Question: for a geo-based online game I'm looking for an algorithm which finds the shortest distance between a specified point and a known path connected by x/y-coordinates, so that I can kill all redundant points/nodes. A link or keyword for this algorithm would help me a lot! thanks for reading
For better understanding:

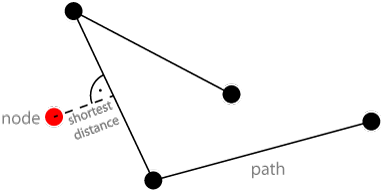
Answer: Are you wanting to calculate this in order to say something like "if the point-to-path distance is zero, then remove the point"? If so, then there is probably an easier way to remove redundant nodes. Take the points three at a time (call them 'A', 'B', and 'C'). Calculate the angle between 'A' and 'B', as well as the angle between 'B' and 'C'. If the two angles are the same, then point 'B' lies in the path between 'A' and 'C' and is redundant. You can use the 'atan2' function (or your language's equivalent) to do the angle calculations.